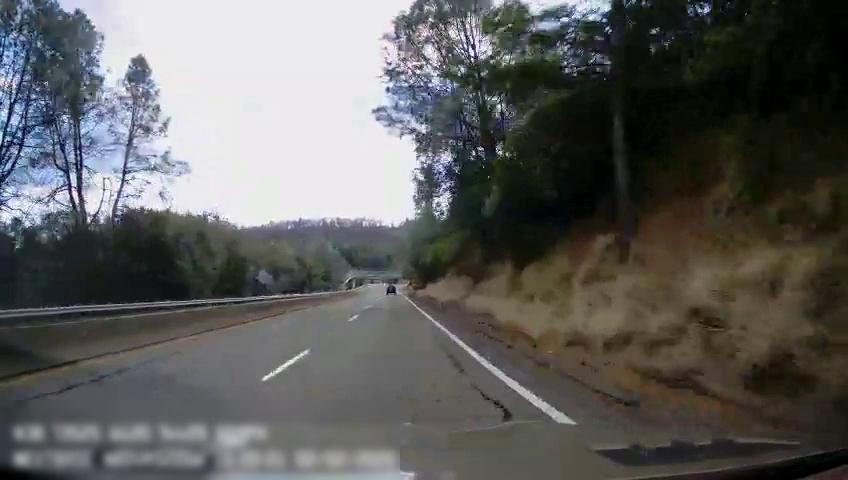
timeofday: Day
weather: Sunny
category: Drivable Space
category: Drivable Space
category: Vehicles | SUV
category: Lanes | Alternate Lane
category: Lanes | Current Lane
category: Lanes | Alternate Lane